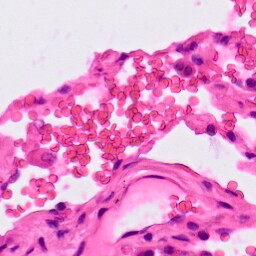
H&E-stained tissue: Lung